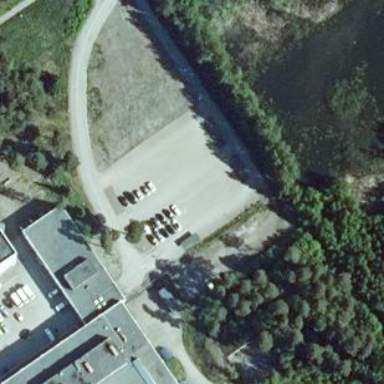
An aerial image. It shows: Parking space is available.